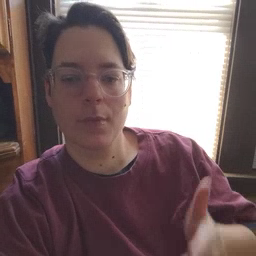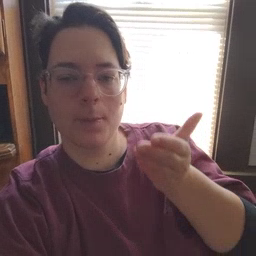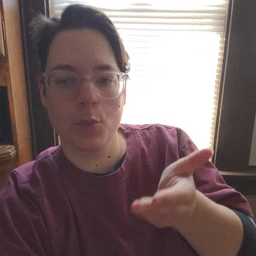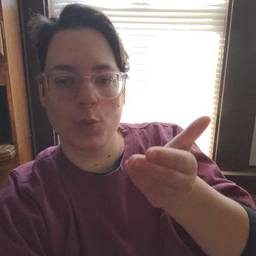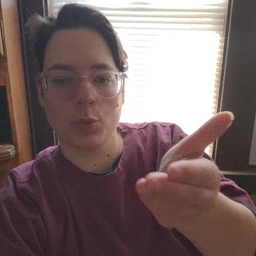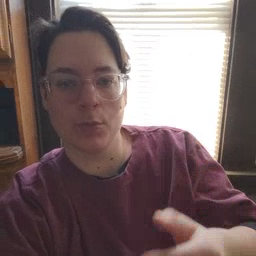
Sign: boat